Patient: sex M, age 48
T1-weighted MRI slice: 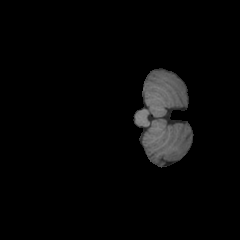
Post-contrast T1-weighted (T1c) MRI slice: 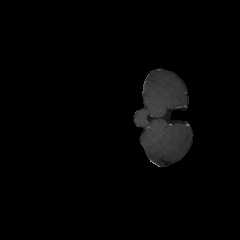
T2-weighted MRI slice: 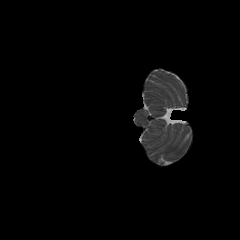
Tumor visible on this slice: no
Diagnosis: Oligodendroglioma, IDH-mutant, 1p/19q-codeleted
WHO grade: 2